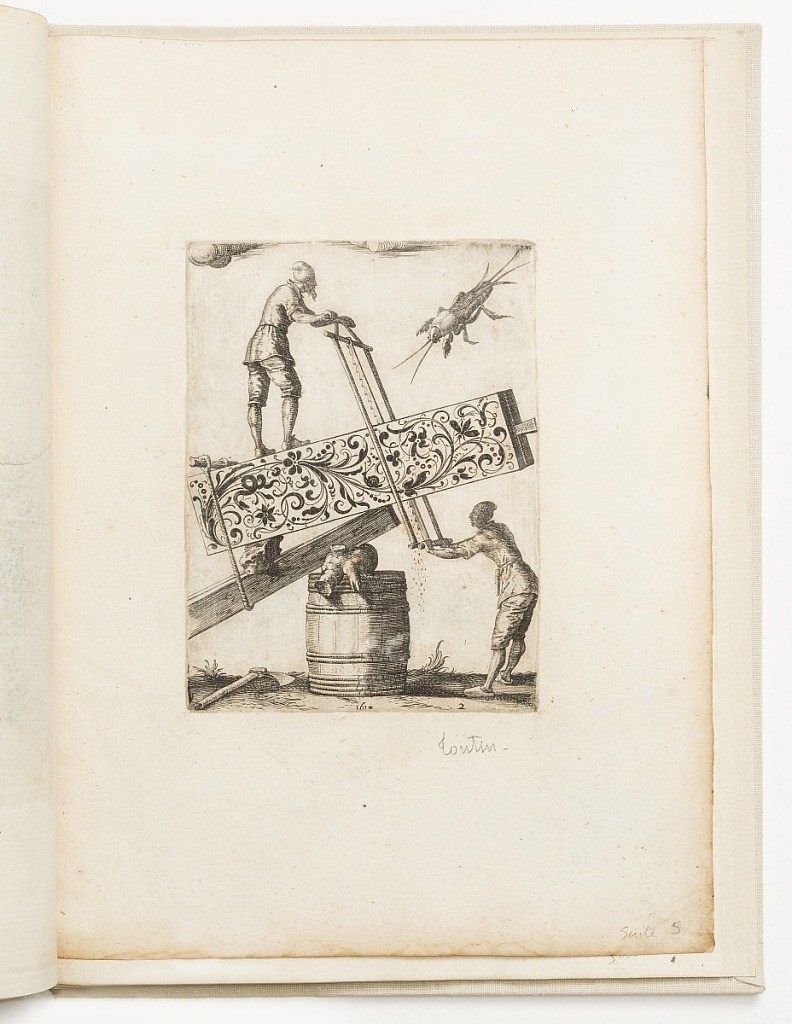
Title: Si quid melius videris
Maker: Jean Toutin, French, 1578 - 1644
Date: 1619
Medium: Blackwork engraving on paper
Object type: Print
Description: Vertical rectangle showing two men sawing a large rectangle with blackwork design balanced on a barrel with pig's feet. Above, a large insect.